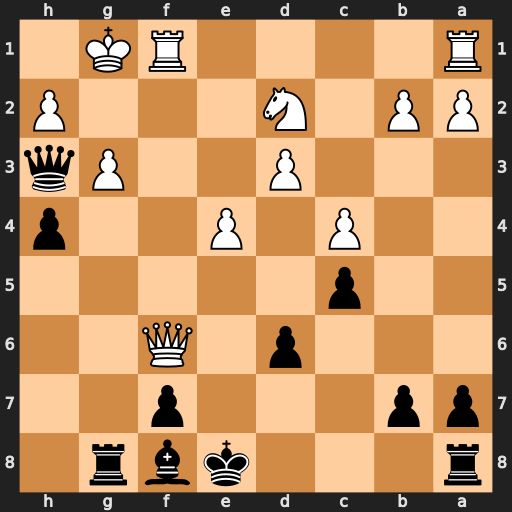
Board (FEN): r3kbr1/pp3p2/3p1Q2/2p5/2P1P2p/3P2Pq/PP1N3P/R4RK1
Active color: b
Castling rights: q
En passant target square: -
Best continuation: hxg3 Qxf7+ Kd8 Nf3 gxh2+